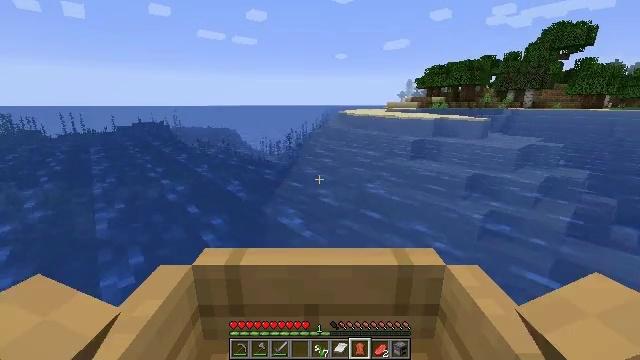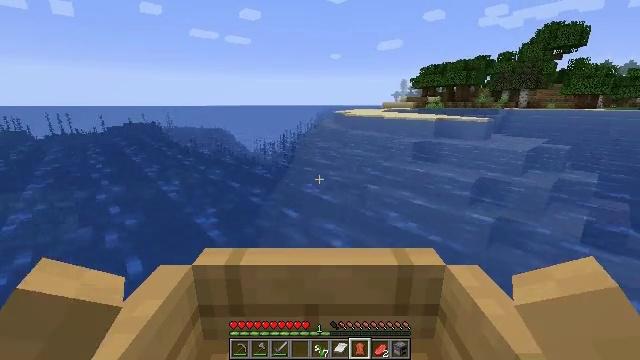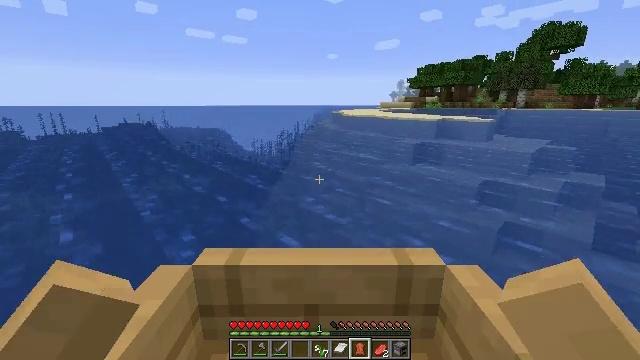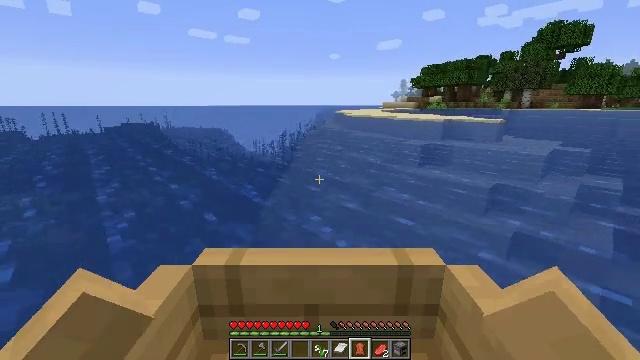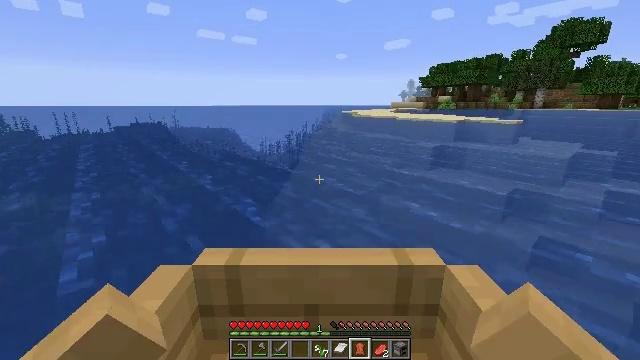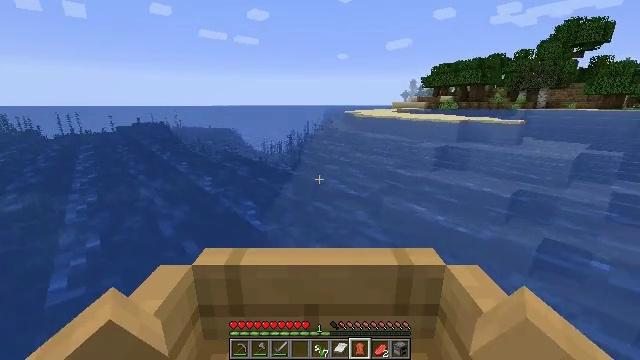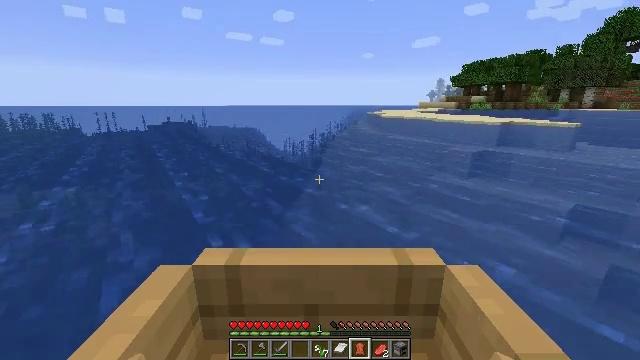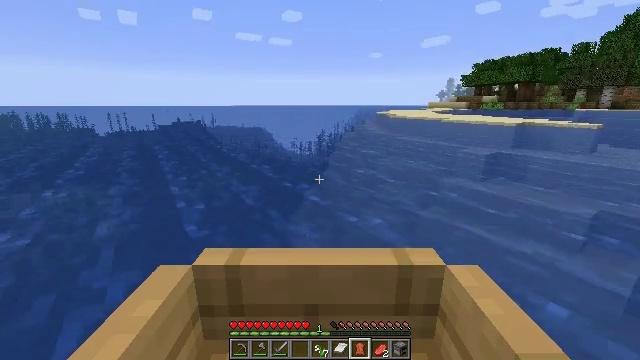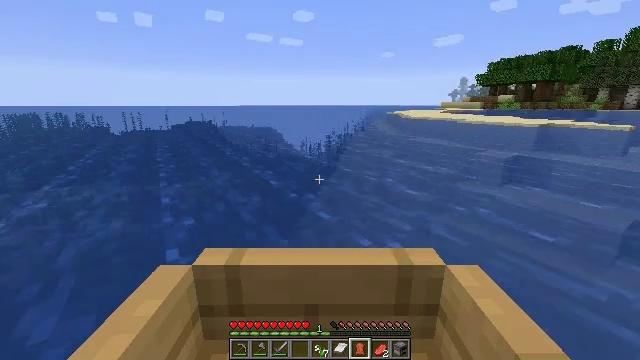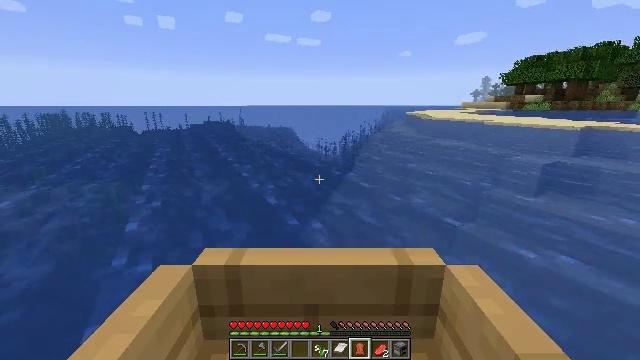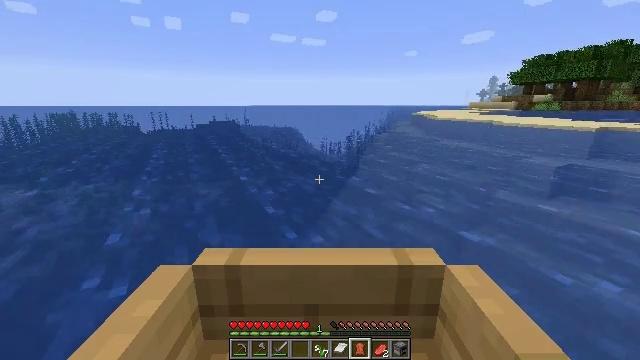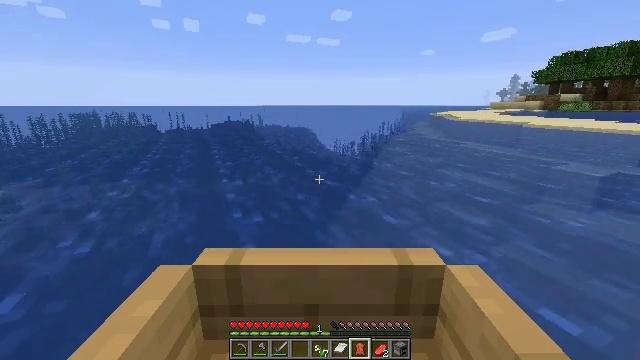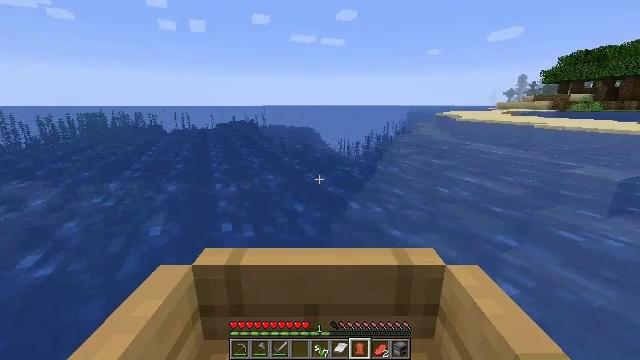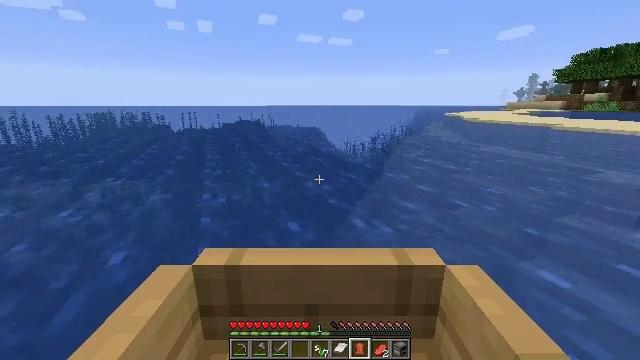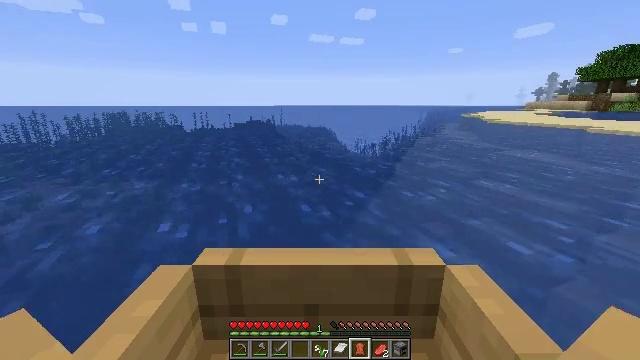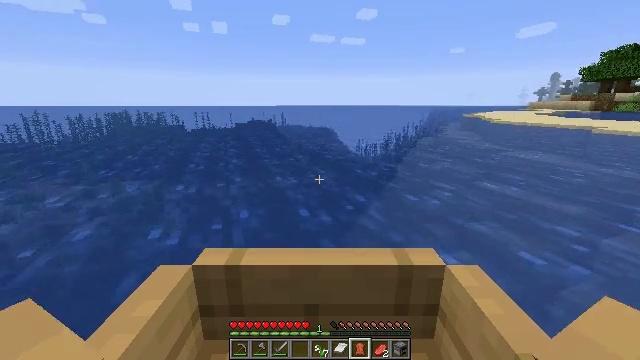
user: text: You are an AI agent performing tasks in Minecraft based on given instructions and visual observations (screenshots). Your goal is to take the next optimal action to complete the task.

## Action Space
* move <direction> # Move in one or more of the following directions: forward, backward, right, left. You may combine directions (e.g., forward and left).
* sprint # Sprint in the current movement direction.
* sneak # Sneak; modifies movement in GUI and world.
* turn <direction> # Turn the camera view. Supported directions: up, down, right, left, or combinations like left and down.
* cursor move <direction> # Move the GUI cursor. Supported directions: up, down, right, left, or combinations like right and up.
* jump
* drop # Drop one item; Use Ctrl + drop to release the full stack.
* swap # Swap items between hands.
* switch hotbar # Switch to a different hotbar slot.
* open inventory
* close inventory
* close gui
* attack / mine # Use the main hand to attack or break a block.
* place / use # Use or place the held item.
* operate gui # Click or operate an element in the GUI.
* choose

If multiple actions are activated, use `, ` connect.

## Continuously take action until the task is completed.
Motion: motion action
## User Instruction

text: Combine materials for white dye.
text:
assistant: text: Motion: move forward
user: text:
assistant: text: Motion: move forward and move left
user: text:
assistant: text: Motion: move forward and move left
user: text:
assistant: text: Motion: move forward and move left
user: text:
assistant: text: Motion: move forward and move left
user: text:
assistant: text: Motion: move forward
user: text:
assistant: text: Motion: move forward
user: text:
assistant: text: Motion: move forward
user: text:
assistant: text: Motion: move forward
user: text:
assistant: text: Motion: move forward
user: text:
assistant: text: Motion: move forward
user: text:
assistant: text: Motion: move forward
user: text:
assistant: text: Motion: move forward
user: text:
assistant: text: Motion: move forward
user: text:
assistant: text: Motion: move forward
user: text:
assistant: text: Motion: move forward
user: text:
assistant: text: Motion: move forward
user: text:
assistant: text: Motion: move forward
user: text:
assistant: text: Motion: move forward
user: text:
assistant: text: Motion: move forward
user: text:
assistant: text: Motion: move forward
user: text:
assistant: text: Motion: move forward
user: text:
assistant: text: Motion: move forward
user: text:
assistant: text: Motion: move forward
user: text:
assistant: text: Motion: move forward and move right
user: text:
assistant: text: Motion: move forward and move right
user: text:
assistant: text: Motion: move forward and move right
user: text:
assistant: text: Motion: move forward
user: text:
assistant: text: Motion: move forward
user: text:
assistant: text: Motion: move forward